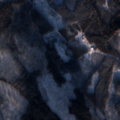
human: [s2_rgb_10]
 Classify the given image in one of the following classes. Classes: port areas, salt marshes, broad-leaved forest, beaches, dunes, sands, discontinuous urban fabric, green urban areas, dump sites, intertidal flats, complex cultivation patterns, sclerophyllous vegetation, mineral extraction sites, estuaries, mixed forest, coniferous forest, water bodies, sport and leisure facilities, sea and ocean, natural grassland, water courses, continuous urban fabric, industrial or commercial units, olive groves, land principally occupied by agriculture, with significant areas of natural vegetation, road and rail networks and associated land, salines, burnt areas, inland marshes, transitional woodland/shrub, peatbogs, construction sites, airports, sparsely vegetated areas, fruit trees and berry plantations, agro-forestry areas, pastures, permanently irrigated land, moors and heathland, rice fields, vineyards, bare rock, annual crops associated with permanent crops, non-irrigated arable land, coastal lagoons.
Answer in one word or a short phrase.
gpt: broad-leaved forest, coniferous forest, mixed forest, transitional woodland/shrub